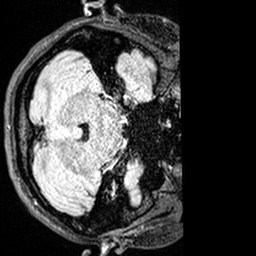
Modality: FLAIR
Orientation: axial
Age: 20
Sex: female
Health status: healthy
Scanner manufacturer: siemens
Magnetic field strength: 3 T
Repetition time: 5 s
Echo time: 0.388 s